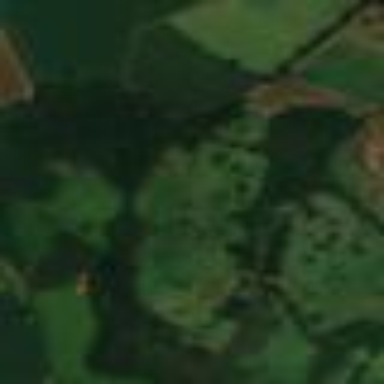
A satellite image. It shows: Mixed woodland with semi-deciduous trees.